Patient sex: F
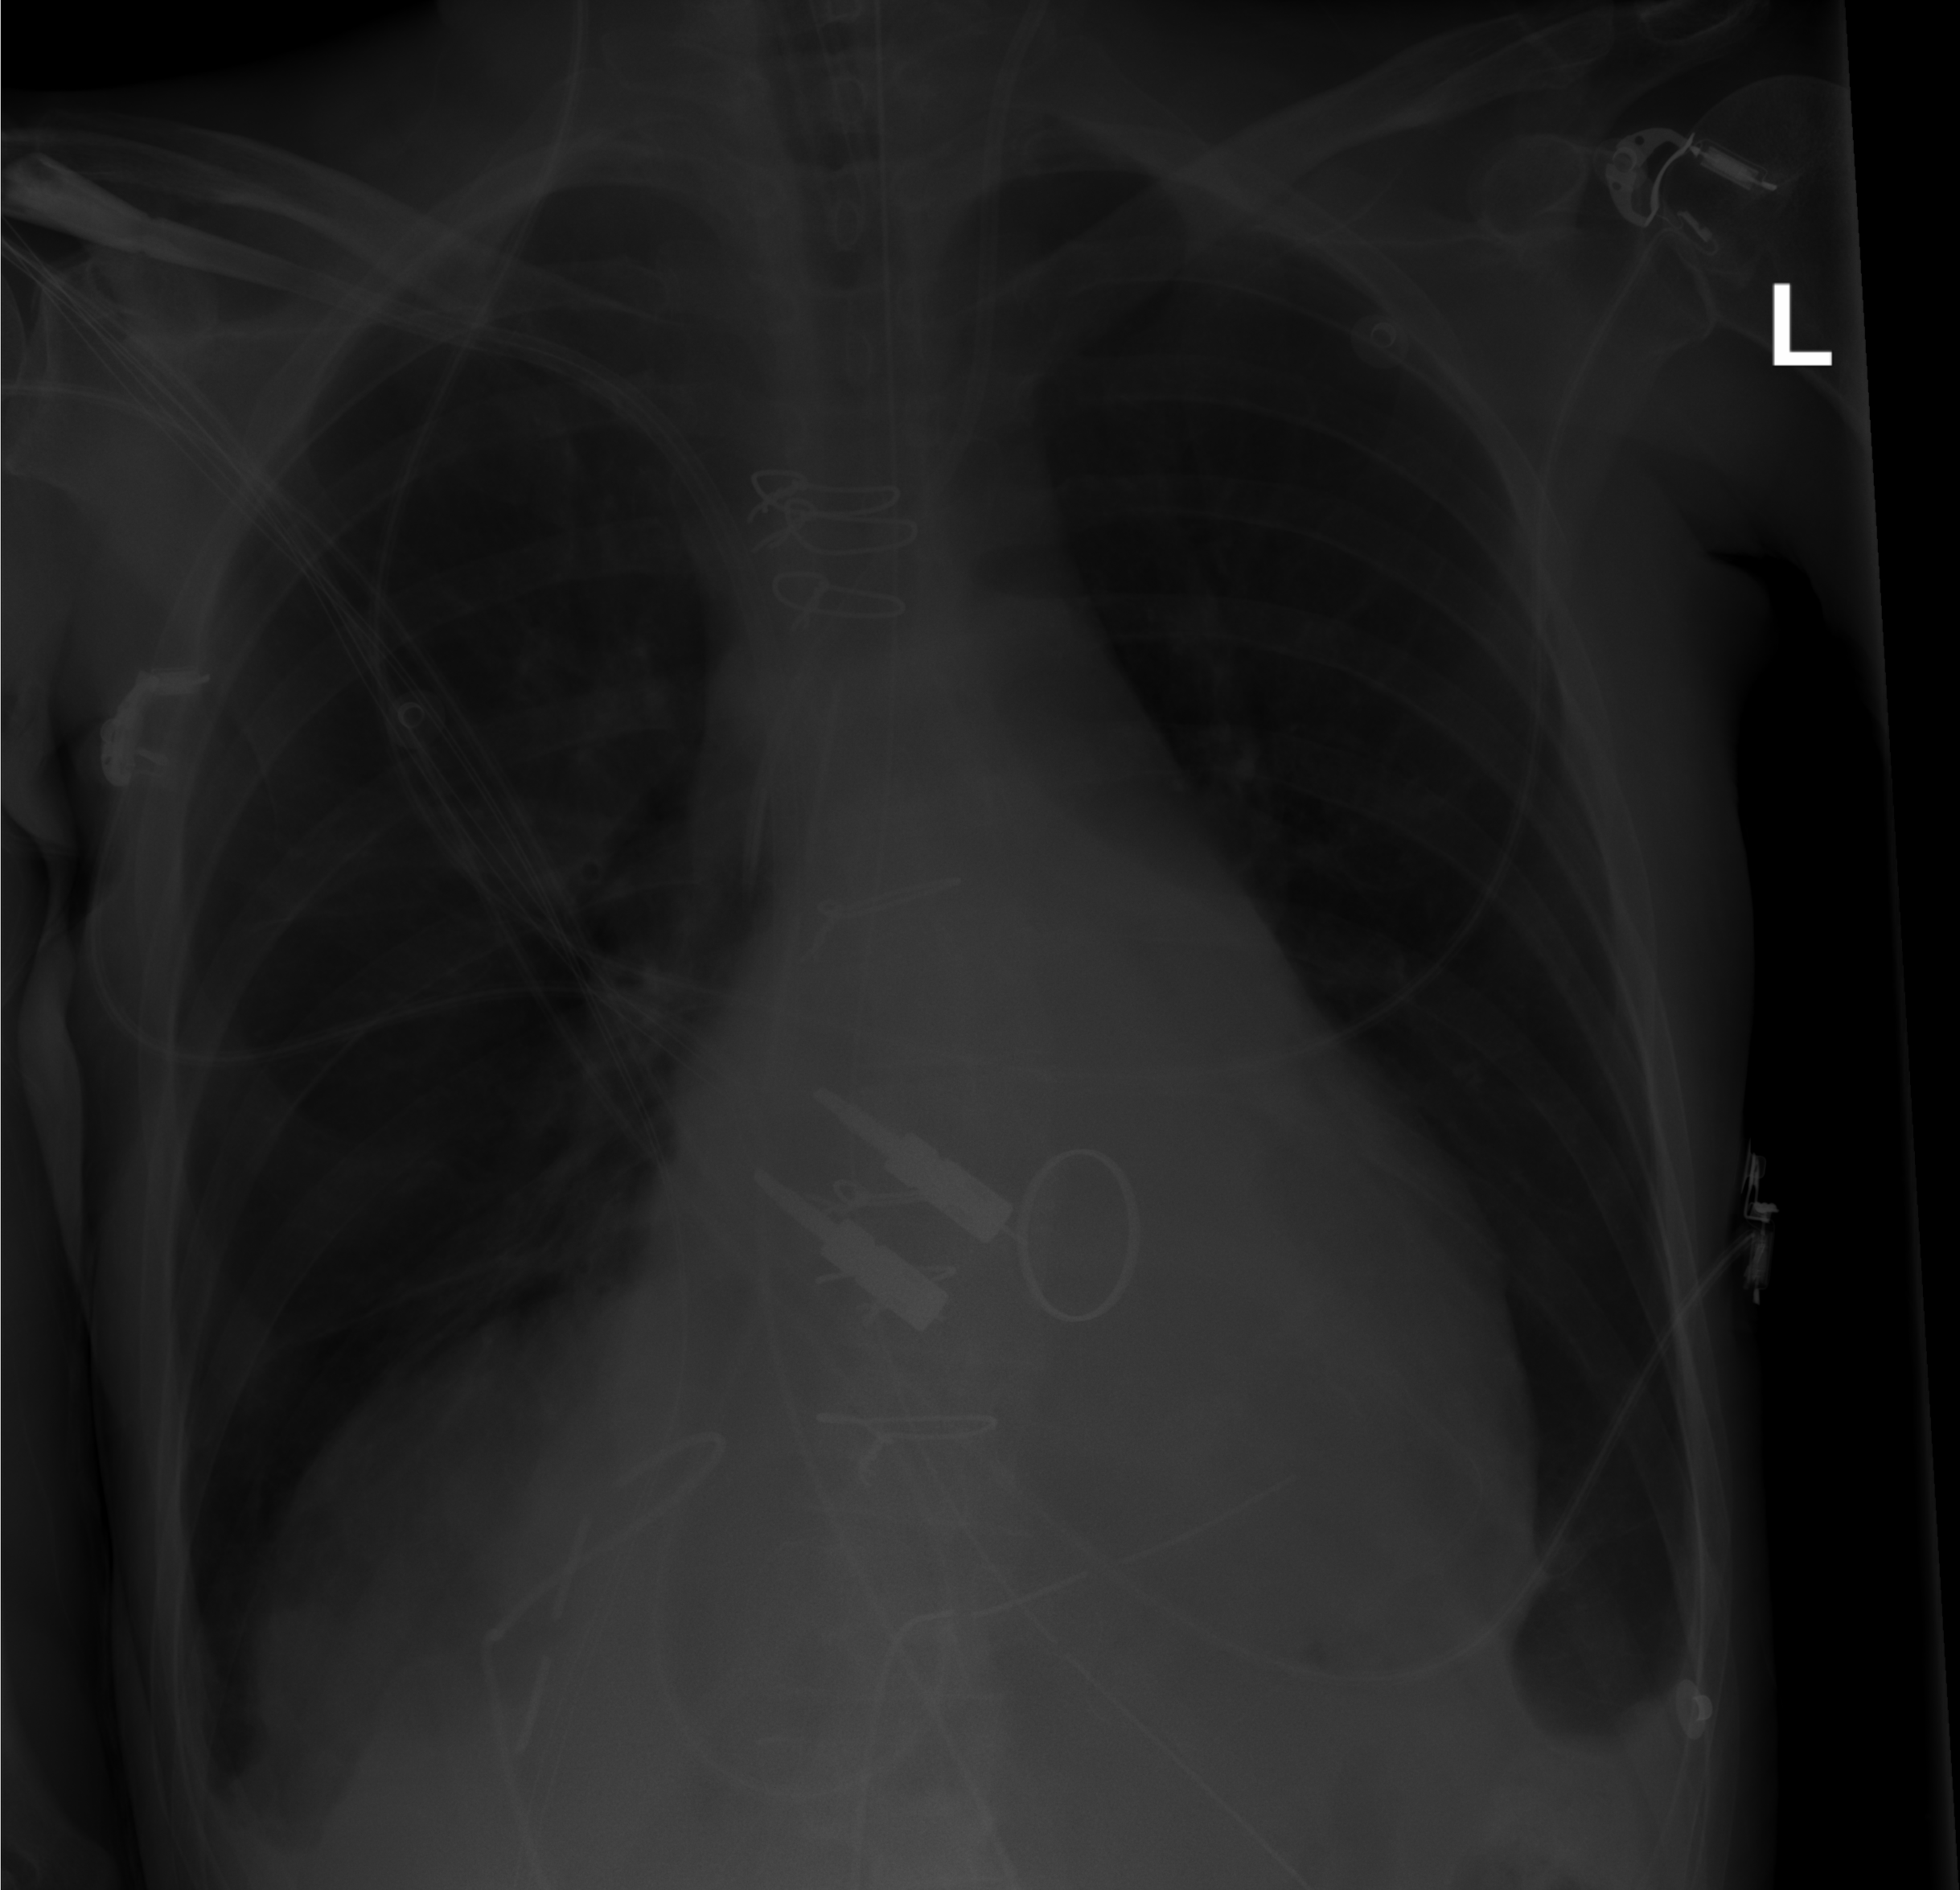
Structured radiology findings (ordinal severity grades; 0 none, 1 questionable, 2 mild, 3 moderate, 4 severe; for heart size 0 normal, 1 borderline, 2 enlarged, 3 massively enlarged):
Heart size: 2
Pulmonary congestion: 0
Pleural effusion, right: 2
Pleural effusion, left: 2
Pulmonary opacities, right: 0
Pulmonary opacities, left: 0
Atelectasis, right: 2
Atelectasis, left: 2